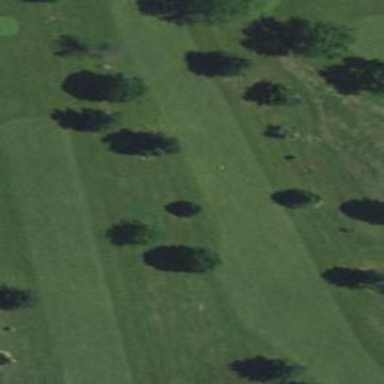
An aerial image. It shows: Golf fairway surrounded by grass.